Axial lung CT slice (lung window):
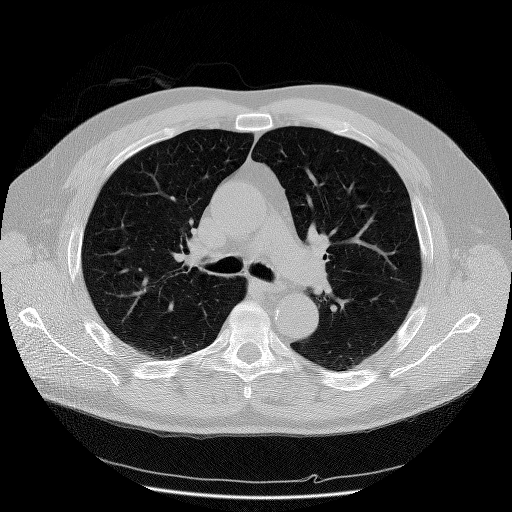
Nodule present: no